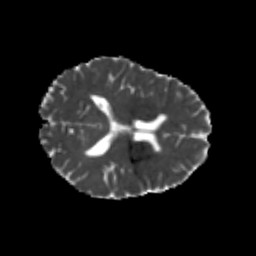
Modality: MD
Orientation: axial
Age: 21
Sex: male
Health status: healthy
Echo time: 0.074 s